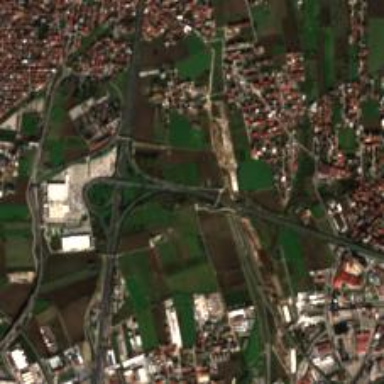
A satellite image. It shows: Motorway junction.